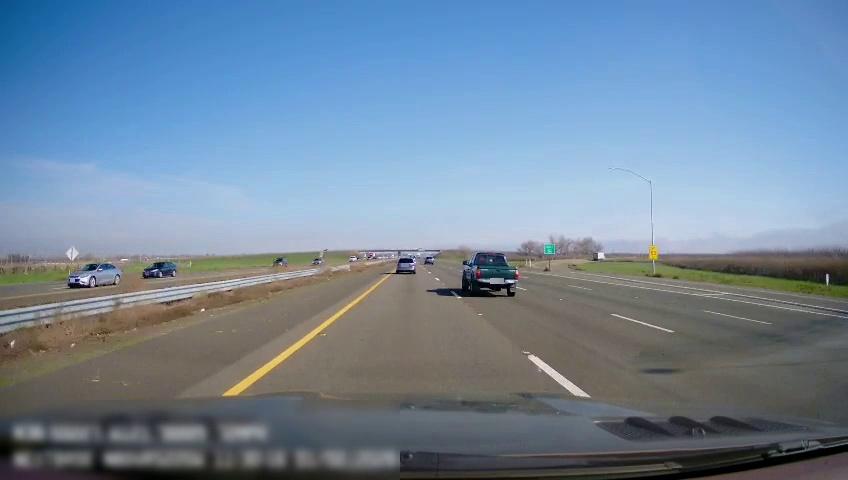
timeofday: Day
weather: Sunny
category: Drivable Space
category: Drivable Space
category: Vehicles | SUV
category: Vehicles | Car
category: Vehicles | SUV
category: Vehicles | SUV
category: Vehicles | SUV
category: Vehicles | Truck
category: Vehicles | SUV
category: Vehicles | Truck
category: Lanes | Current Lane
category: Lanes | Current Lane
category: Lanes | Alternate Lane
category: Lanes | Alternate Lane
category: Lanes | Alternate Lane
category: Lanes | Alternate Lane
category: Lanes | Alternate Lane
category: Lanes | Opposite Lane
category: Traffic | Signs
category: Traffic | Signs